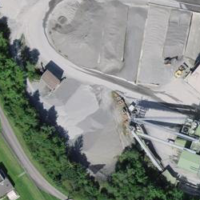
EUNIS habitat code: 56
Species observed at this site:
Cephalanthera longifolia